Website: macys
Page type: billing-address
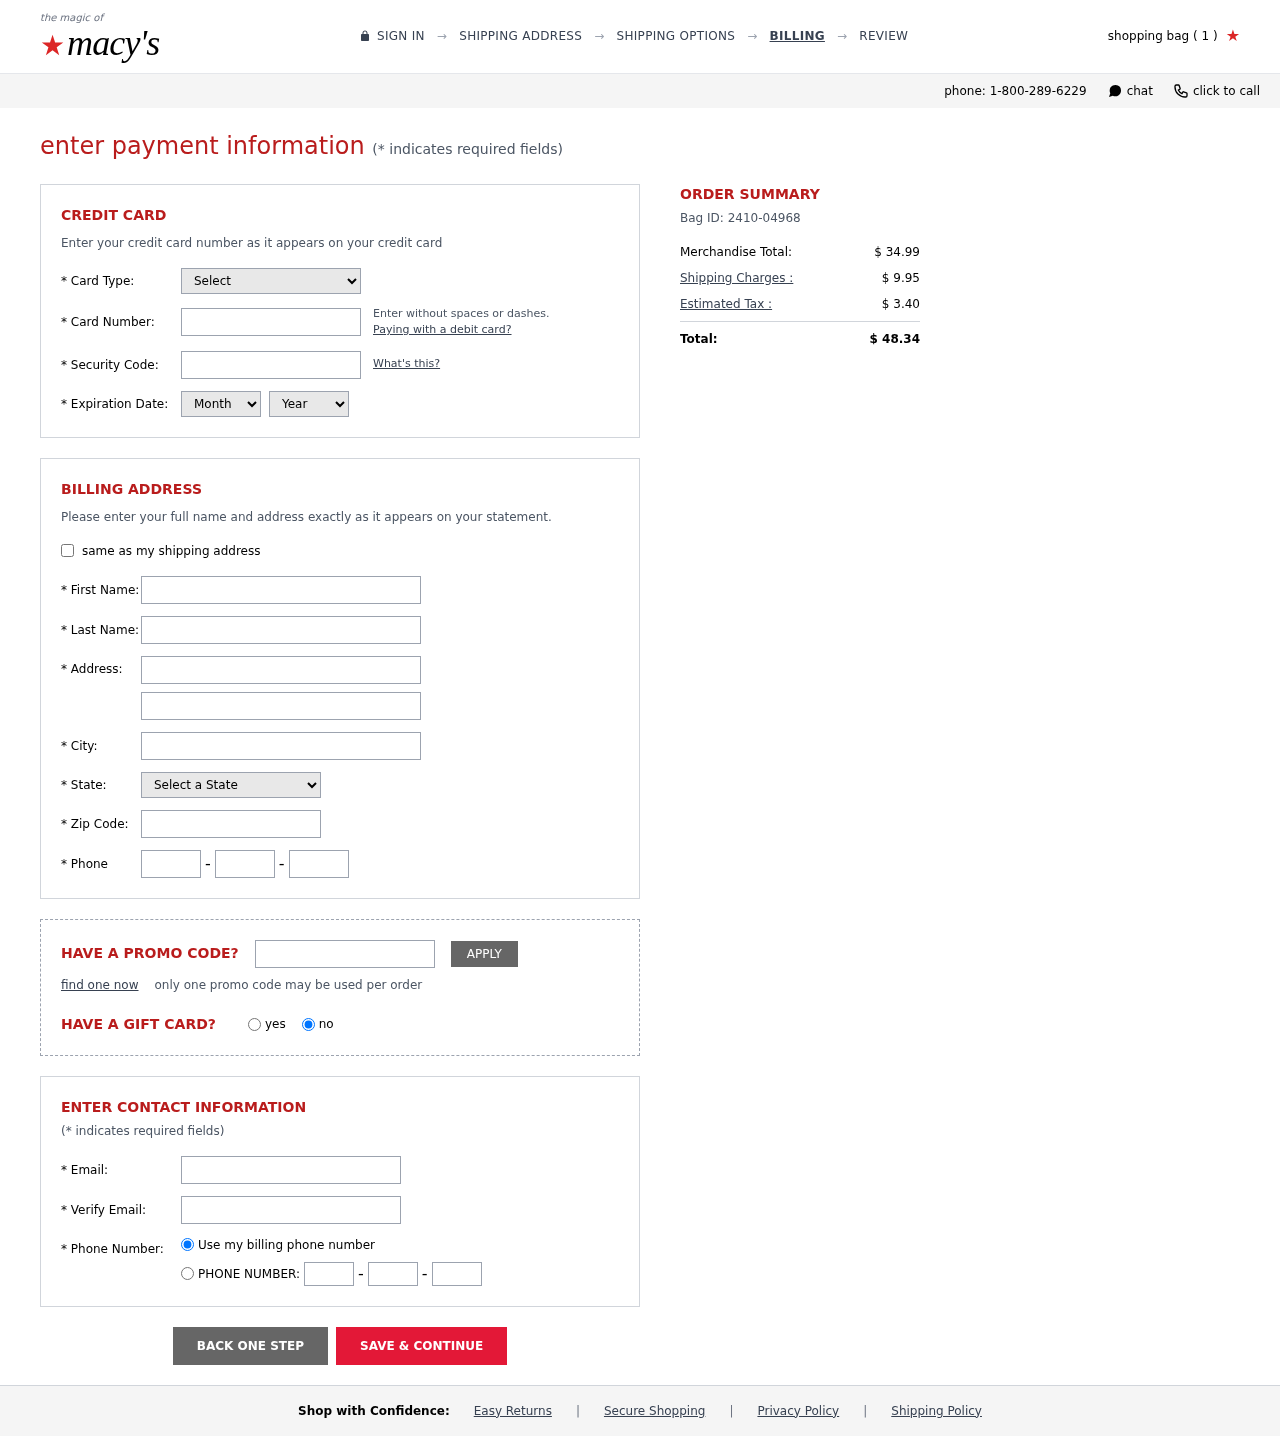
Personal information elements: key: PII_CARD_CVV
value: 053
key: PII_CARD_EXPIRY_MONTH
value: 04
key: PII_CARD_EXPIRY_YEAR
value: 28
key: PII_CARD_NUMBER
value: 5518 6672 3716 1203
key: PII_CARD_TYPE
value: Mastercard
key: PII_CITY
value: Jillianchester
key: PII_EMAIL
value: ryan.moreno@hotmail.com
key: PII_FIRSTNAME
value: Ryan
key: PII_LASTNAME
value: Moreno
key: PII_PHONE_AREA
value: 697
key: PII_PHONE_PREFIX
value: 437
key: PII_PHONE_SUFFIX
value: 0453
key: PII_POSTCODE
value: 22418
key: PII_STATE_ABBR
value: PR
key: PII_STREET
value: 9548 Fowler Junctions
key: PII_STREET2
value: Suite 114
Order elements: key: ORDER_NUM_ITEMS
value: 1
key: ORDER_ID
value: Bag ID: 2410-04968
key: ORDER_SUBTOTAL
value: $ 34.99
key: ORDER_SHIPPING_COST
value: $ 9.95
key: ORDER_TAX
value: $ 3.40
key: ORDER_TOTAL
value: $ 48.34